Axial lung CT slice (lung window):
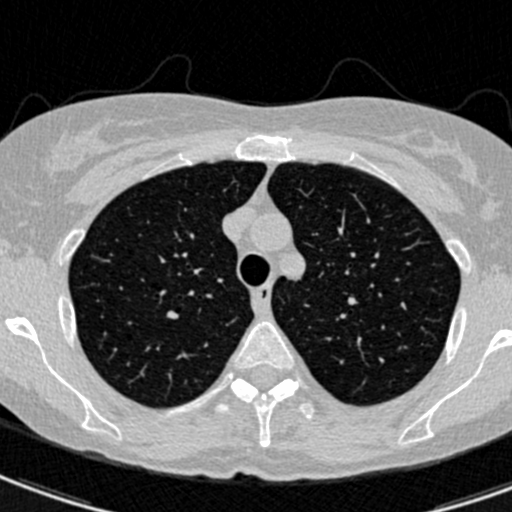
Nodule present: no